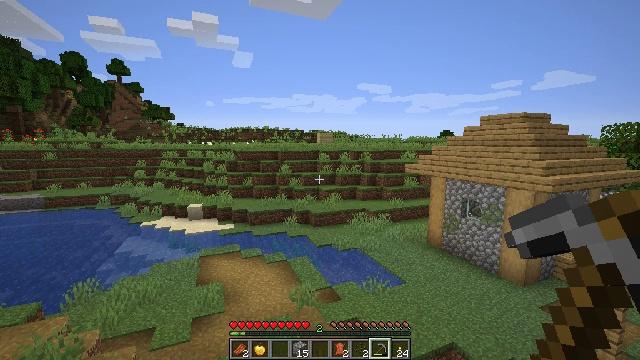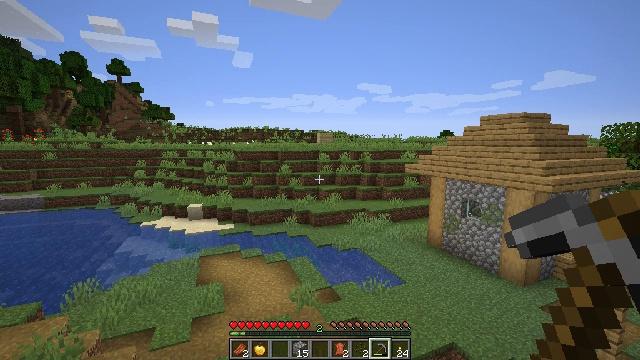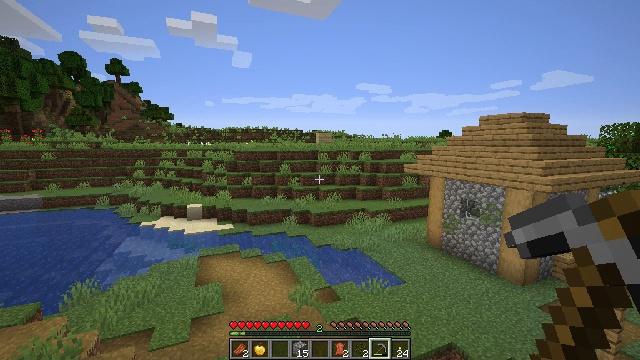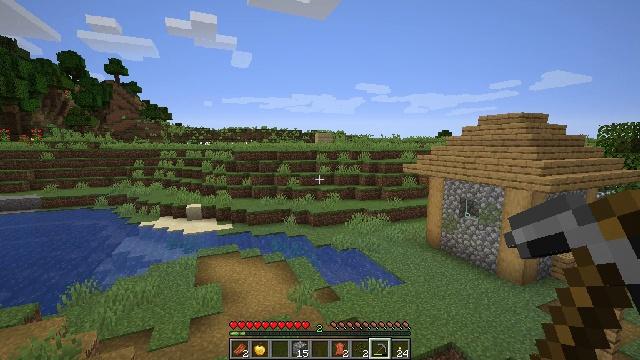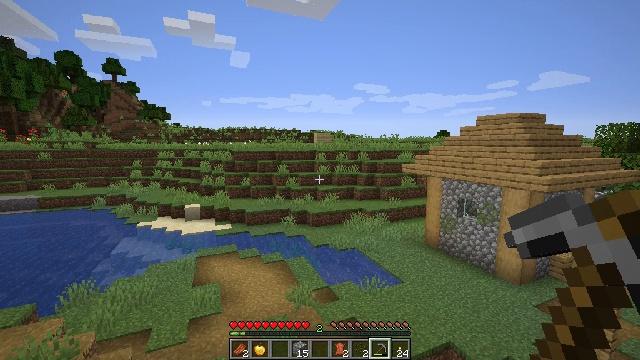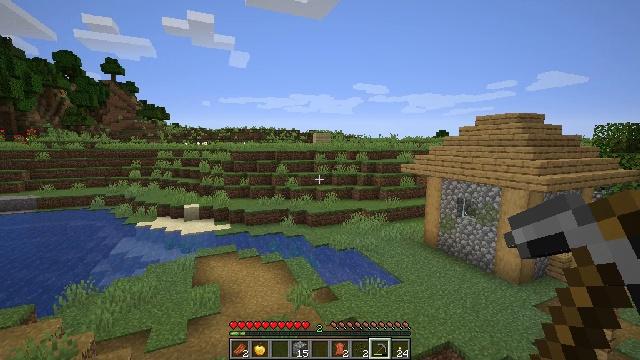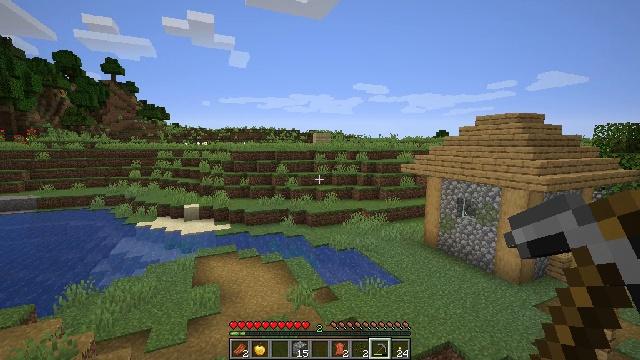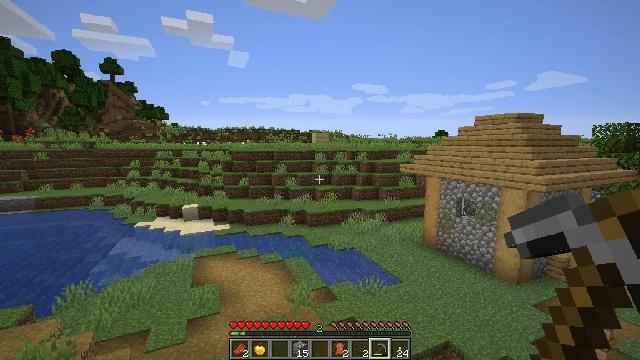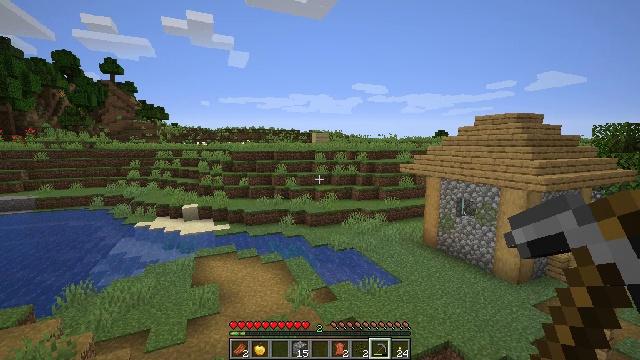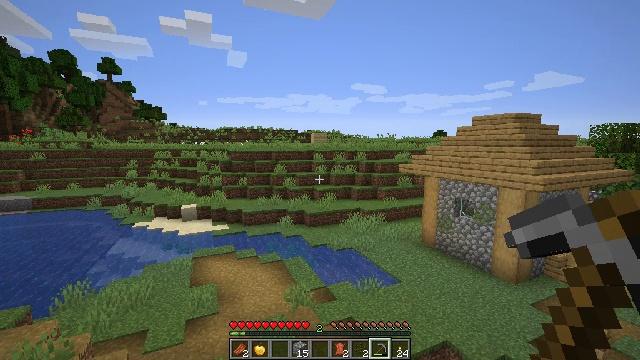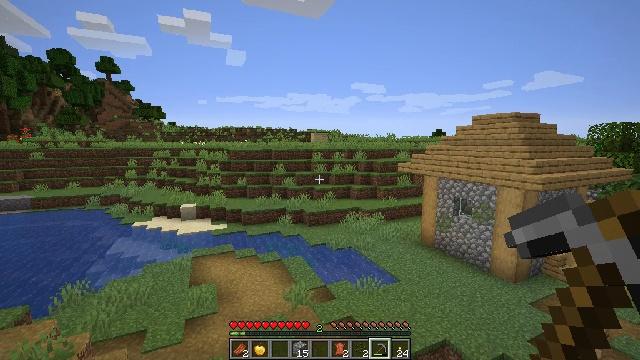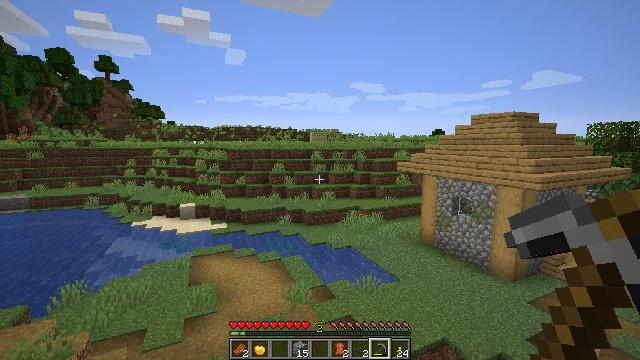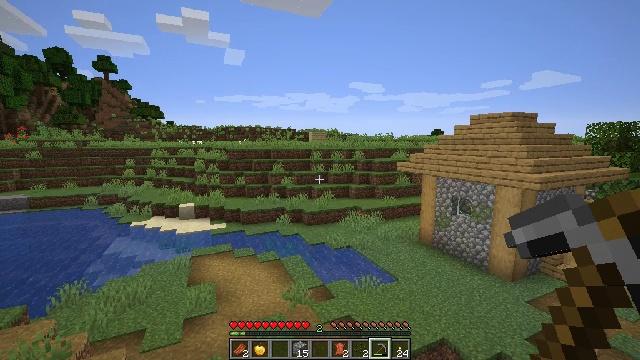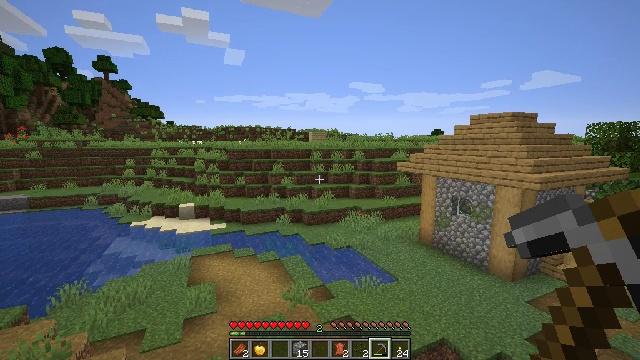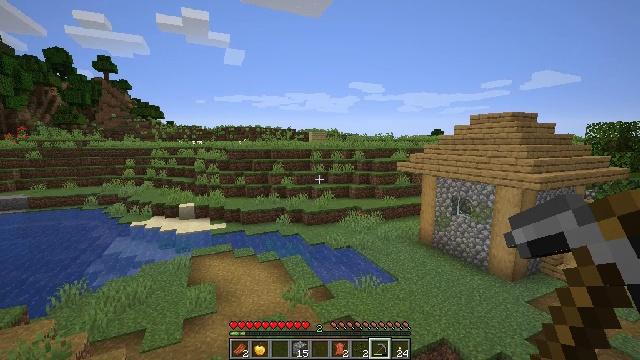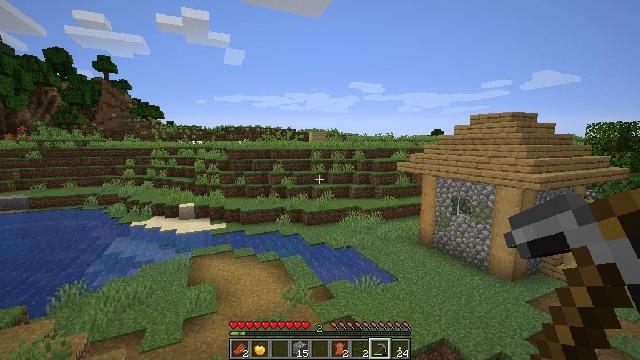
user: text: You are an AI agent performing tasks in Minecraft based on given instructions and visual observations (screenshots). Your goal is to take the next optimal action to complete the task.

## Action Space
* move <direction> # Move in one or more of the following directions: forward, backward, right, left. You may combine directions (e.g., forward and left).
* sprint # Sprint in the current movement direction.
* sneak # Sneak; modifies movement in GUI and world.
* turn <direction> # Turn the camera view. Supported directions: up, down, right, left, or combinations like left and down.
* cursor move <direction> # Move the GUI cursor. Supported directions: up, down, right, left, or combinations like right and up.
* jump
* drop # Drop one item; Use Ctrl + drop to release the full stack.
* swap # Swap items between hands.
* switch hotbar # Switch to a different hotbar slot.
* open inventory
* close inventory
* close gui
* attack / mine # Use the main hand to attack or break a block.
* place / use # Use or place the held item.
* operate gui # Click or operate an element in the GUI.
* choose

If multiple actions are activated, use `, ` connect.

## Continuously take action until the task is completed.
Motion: motion action
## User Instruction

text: Collect oak stairs from a structure.
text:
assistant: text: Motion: no_op
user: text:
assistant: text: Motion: no_op
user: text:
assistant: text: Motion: no_op
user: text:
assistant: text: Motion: no_op
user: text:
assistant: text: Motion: no_op
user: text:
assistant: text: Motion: no_op
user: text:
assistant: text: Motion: no_op
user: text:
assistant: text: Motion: no_op
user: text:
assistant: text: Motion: no_op
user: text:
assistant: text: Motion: no_op
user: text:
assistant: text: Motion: no_op
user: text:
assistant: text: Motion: no_op
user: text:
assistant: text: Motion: no_op
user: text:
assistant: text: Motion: no_op
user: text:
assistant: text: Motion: no_op
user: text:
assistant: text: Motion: no_op
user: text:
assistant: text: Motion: no_op
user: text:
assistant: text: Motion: no_op
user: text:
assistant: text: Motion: no_op
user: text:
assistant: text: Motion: no_op
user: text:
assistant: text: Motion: no_op
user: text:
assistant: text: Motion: no_op
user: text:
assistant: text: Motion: no_op
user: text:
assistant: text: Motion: no_op
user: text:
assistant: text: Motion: no_op
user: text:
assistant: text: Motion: no_op
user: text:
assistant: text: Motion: no_op
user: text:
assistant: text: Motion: no_op
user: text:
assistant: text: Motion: no_op
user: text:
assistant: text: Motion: no_op